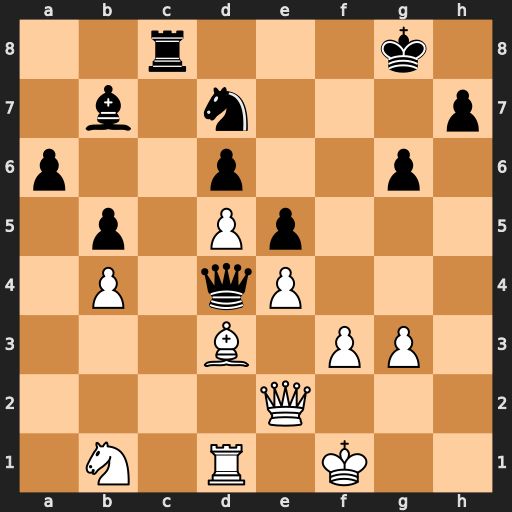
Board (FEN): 2r3k1/1b1n3p/p2p2p1/1p1Pp3/1P1qP3/3B1PP1/4Q3/1N1R1K2
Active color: w
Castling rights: -
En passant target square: -
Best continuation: Bxb5 Qxb4 Bxd7